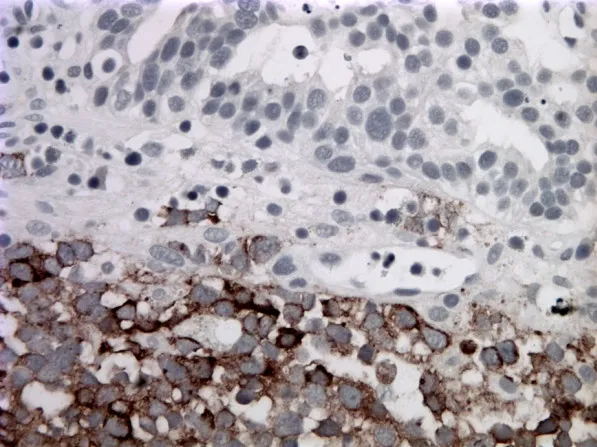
Tissue biopsy of the bladder tumor, synaptophysin immunostain. The bottom half of the section is the small cell carcinoma component of the bladder tumor which demonstrated synaptophysin positivity. The top half of the section is urothelial carcinoma that is negative for synaptophysin.
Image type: pathology (immunostaining)